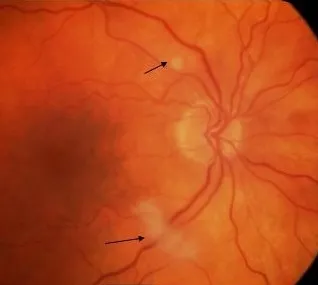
Right eye showing cotton-wool spots noted along superotemporal and inferotemporal arterioles (arrows).
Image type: ophthalmic_imaging (fundus_photograph)